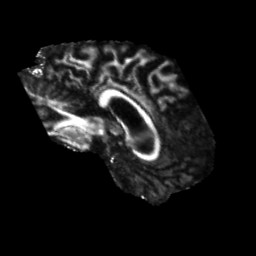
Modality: FA
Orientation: sagittal
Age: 52
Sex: male
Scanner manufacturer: siemens
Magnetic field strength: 3 T
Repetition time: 5.25 s
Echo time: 0.08 s